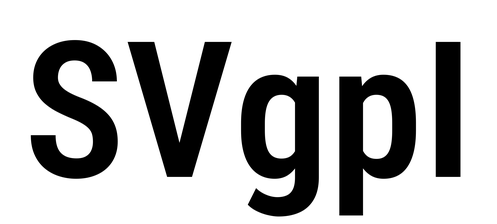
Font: Roboto_Condensed_SemiBold